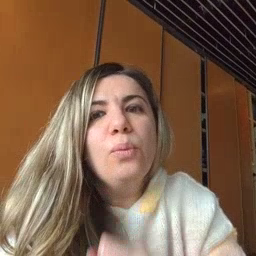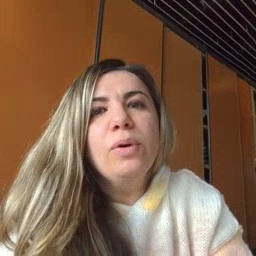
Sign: old